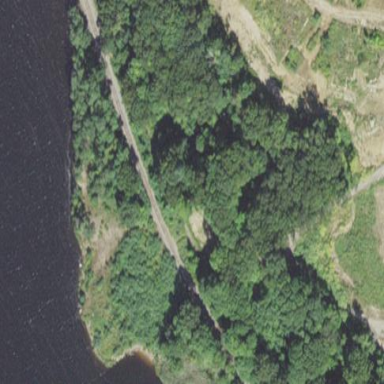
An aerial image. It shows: Nature reserve within woodland area.